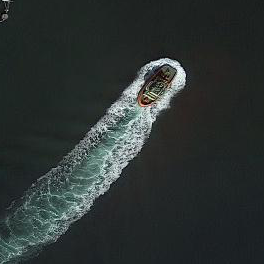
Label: civil